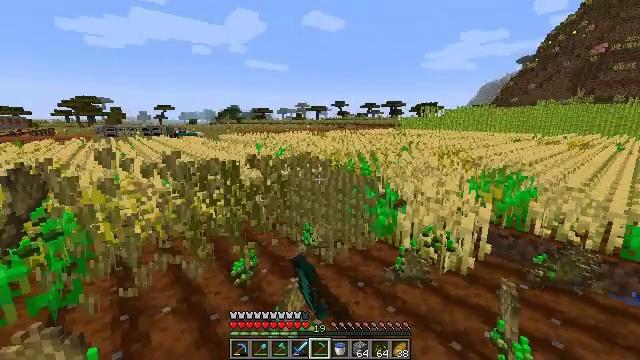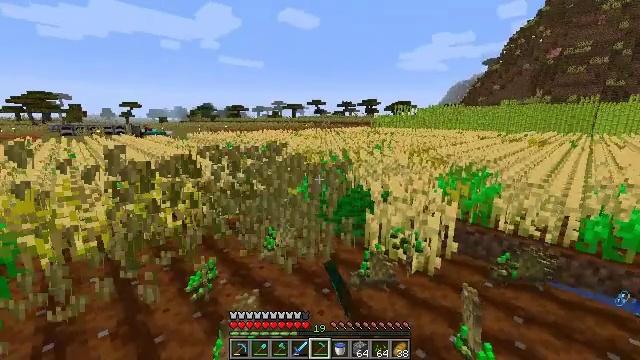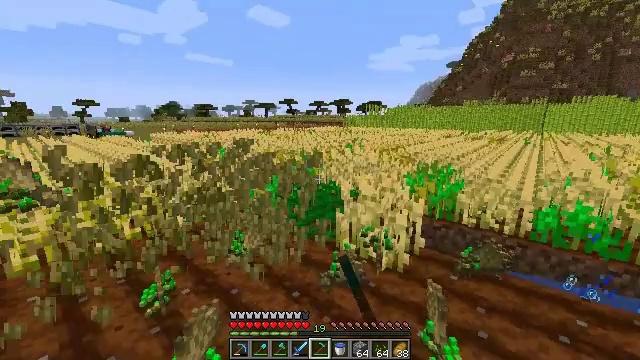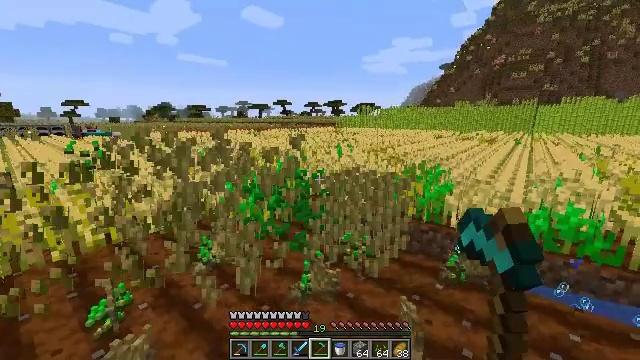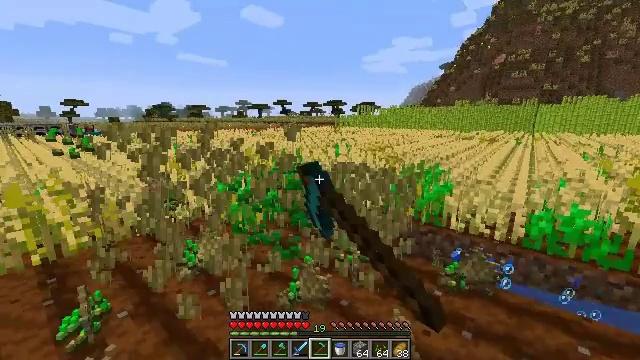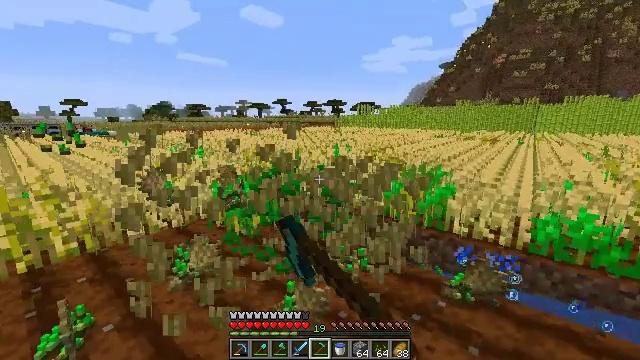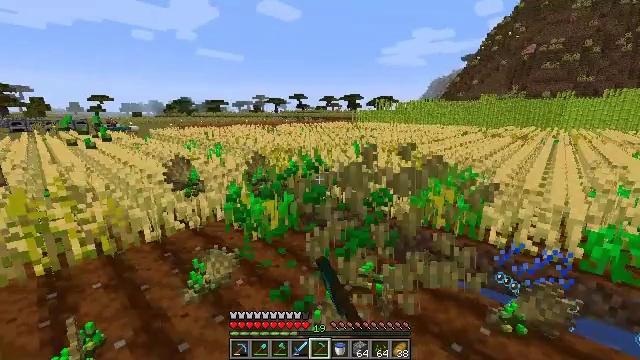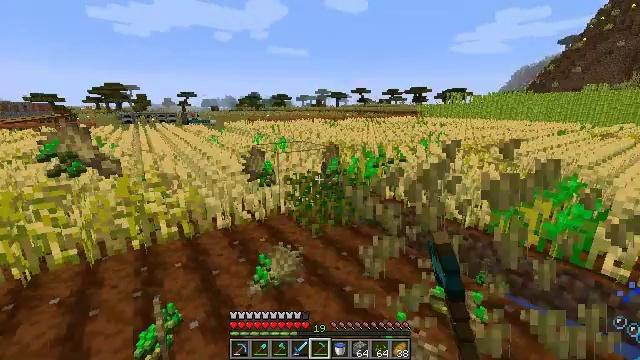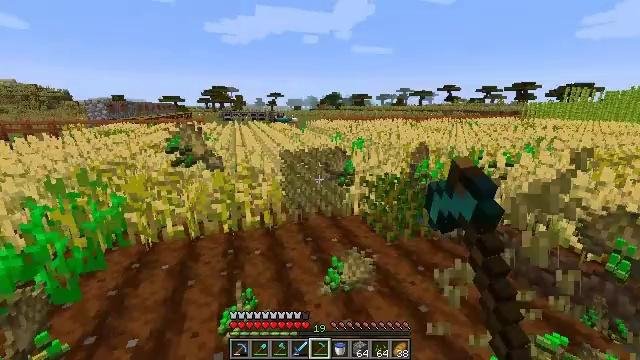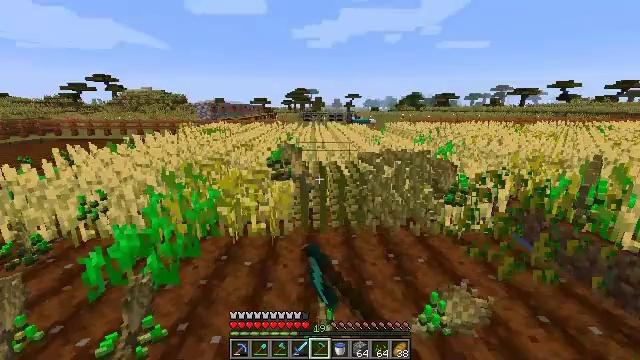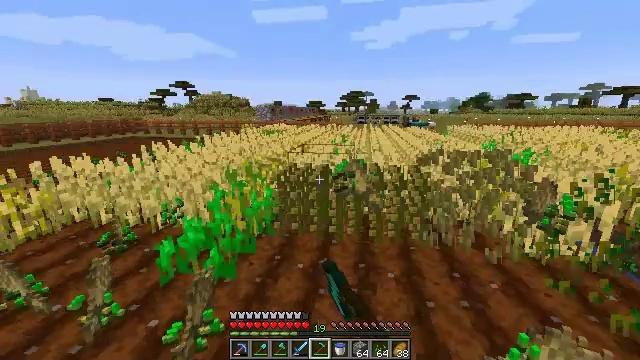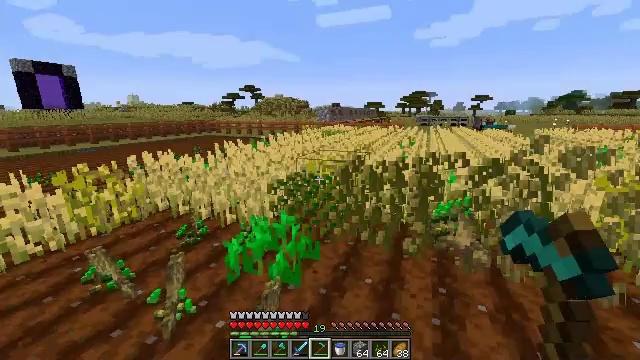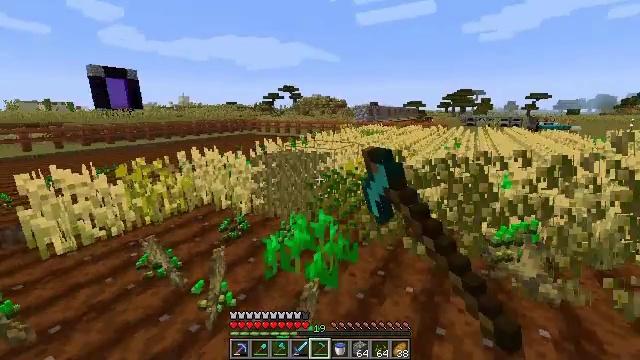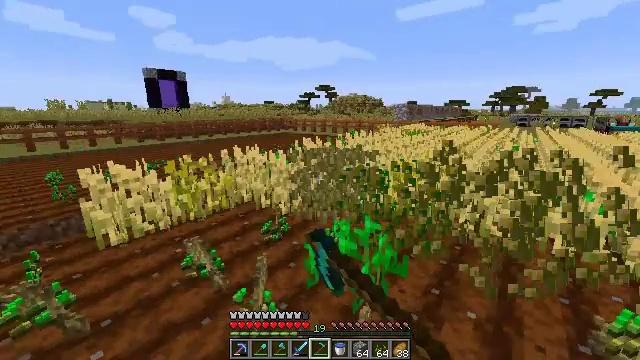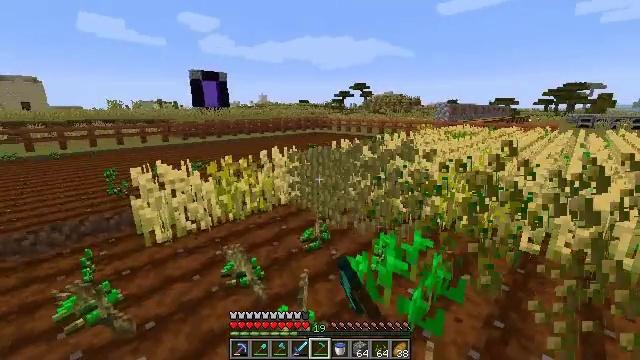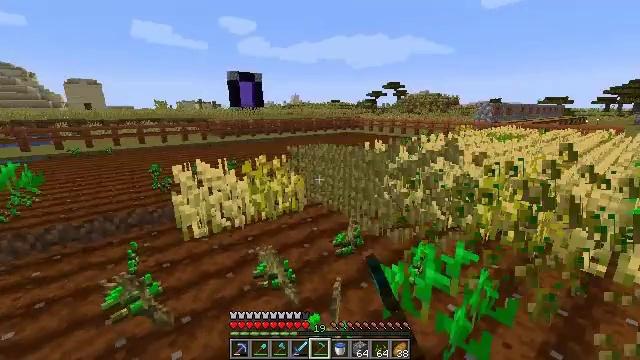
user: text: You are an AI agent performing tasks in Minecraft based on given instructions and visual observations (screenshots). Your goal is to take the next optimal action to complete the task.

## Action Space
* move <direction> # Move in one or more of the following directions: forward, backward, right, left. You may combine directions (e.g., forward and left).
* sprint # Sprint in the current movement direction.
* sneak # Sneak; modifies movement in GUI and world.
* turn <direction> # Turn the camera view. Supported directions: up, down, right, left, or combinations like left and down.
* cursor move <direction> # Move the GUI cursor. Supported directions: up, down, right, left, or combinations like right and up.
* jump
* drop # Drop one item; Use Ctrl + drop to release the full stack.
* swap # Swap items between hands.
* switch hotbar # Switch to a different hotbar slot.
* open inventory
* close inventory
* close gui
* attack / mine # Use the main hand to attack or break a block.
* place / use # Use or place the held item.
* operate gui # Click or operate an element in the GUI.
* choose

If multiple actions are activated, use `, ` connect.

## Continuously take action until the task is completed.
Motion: motion action
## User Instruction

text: Gather wheat by left-clicking on it.
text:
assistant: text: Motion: move forward and move right, turn right, attack / mine
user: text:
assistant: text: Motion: move forward and move right, turn right, attack / mine
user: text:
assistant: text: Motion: move forward and move right, turn right, attack / mine
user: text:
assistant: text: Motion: move forward and move right, attack / mine
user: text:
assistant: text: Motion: move forward and move left, attack / mine
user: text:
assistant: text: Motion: move forward and move left, turn left, attack / mine
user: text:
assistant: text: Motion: move forward and move left, turn left and down, attack / mine
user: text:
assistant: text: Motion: move forward and move left, turn left, attack / mine
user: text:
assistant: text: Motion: move forward and move left, turn left, attack / mine
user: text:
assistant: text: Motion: move forward and move left, turn left, attack / mine
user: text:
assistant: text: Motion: move forward and move left, turn left, attack / mine
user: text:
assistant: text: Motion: move forward and move left, turn left, attack / mine
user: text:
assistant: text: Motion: move forward and move left, turn left, attack / mine
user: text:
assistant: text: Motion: move forward and move left, turn left, attack / mine
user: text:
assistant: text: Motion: move forward and move left, turn left, attack / mine
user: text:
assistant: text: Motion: move forward and move left, attack / mine
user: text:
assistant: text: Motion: move forward and move left, attack / mine
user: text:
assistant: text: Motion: move forward and move left, attack / mine
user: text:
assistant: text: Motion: move forward and move left, attack / mine
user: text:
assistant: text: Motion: move forward and move right, turn right, attack / mine
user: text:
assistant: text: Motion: move forward and move right, turn right, attack / mine
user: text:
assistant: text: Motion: move forward and move right, turn right, attack / mine
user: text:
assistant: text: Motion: move forward and move right, turn right, attack / mine
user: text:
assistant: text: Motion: move right, turn right, attack / mine
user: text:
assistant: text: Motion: move right, turn right, attack / mine
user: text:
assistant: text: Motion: move right, turn right, attack / mine
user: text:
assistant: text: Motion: move right, turn right, attack / mine
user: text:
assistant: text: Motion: move right, turn right, attack / mine
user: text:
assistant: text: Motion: move right, attack / mine
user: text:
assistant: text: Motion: move forward and move right, attack / mine